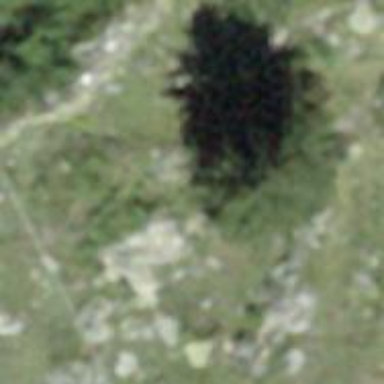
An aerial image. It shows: Needle-leaved tree in nature.